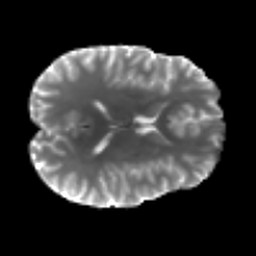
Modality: T2w
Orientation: axial
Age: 29
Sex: female
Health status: ill
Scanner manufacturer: siemens
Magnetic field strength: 3 T
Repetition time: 6.5 s
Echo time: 0.062 s